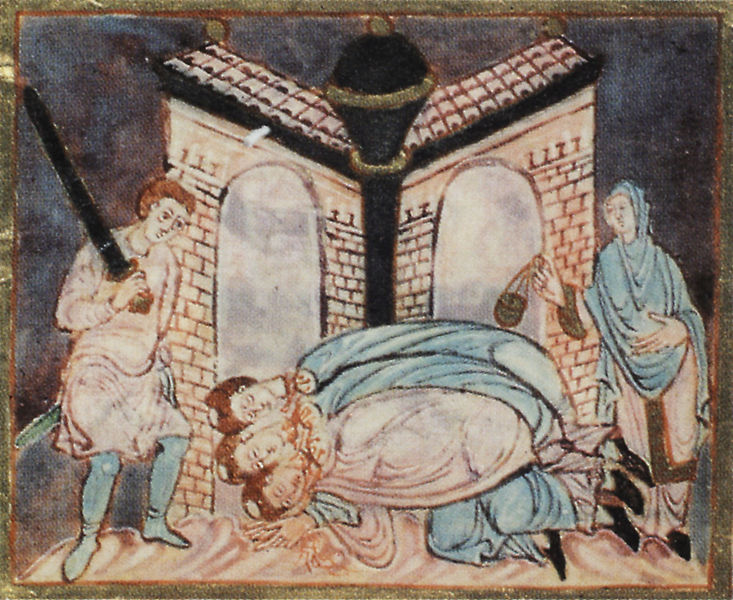
Titel: Kiliansvita
Institution: Hannover, Niedersäschische Landesbibliothek
Schlagwörter: blau, gemälde, himmel, kopf, mann, frauen, menschen, frau, männer, schwarz, gebäude, haus, rot, schleier, tuch, richter, bibel, henker, hinrichtung, köpfen, stehen, tod, kirche, drei, füße, ecke, liegen, perspektive, schuhe, mauer, bögen, burg, mauerwerk, schwert, knien, fass, beten, salbung, personifikation, ritter, portal, bluten, mittelalter, knieen, segen, weihrauch, mönche, könige, heilige, märtyrer, anbeten, anbetung, betend, erbarmen, fresco, kniefall, tonsur, letzte ölung, exekution, gnade, sünder, unschaft, unschaf, weihwasserkessel, exikution